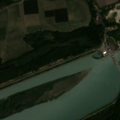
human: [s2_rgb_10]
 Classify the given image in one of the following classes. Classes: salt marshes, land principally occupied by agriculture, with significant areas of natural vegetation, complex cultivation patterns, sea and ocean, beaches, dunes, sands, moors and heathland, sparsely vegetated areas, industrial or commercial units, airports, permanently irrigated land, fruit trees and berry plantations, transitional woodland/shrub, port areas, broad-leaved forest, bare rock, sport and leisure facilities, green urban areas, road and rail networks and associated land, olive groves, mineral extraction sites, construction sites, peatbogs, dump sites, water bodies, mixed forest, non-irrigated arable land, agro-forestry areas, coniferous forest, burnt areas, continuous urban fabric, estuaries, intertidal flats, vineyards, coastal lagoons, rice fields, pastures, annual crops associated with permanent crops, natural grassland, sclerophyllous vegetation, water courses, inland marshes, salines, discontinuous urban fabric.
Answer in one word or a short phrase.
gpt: discontinuous urban fabric, non-irrigated arable land, broad-leaved forest, water courses